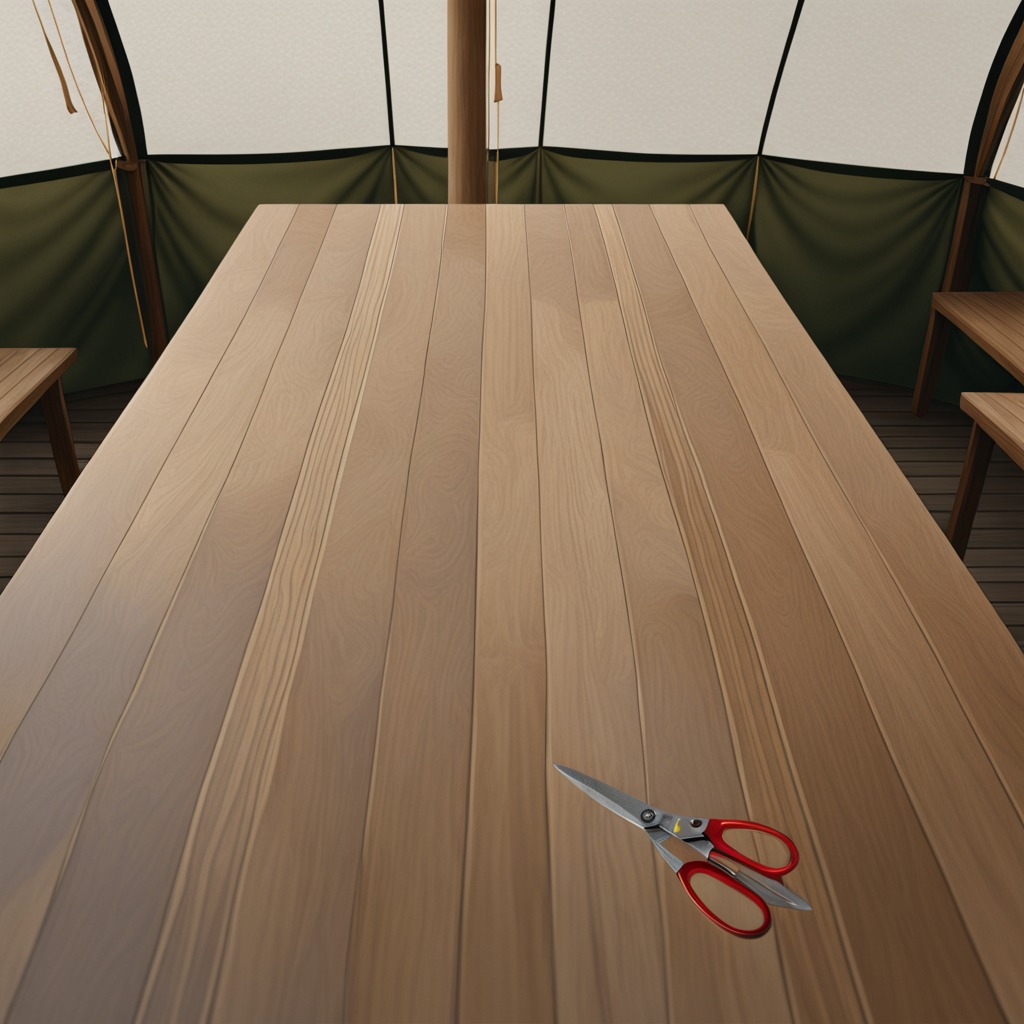
A scissor is lying on a wooden table in a jungle field workshop tent.